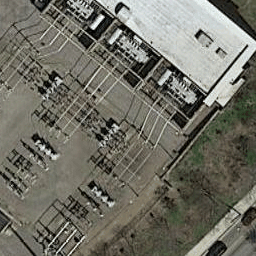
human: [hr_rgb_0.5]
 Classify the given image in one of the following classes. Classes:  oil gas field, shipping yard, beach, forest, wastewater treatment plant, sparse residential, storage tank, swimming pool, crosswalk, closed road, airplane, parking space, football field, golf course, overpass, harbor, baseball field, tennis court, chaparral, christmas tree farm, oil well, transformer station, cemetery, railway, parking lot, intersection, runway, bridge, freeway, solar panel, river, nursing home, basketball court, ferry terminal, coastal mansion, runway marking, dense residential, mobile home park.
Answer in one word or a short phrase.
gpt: transformer station